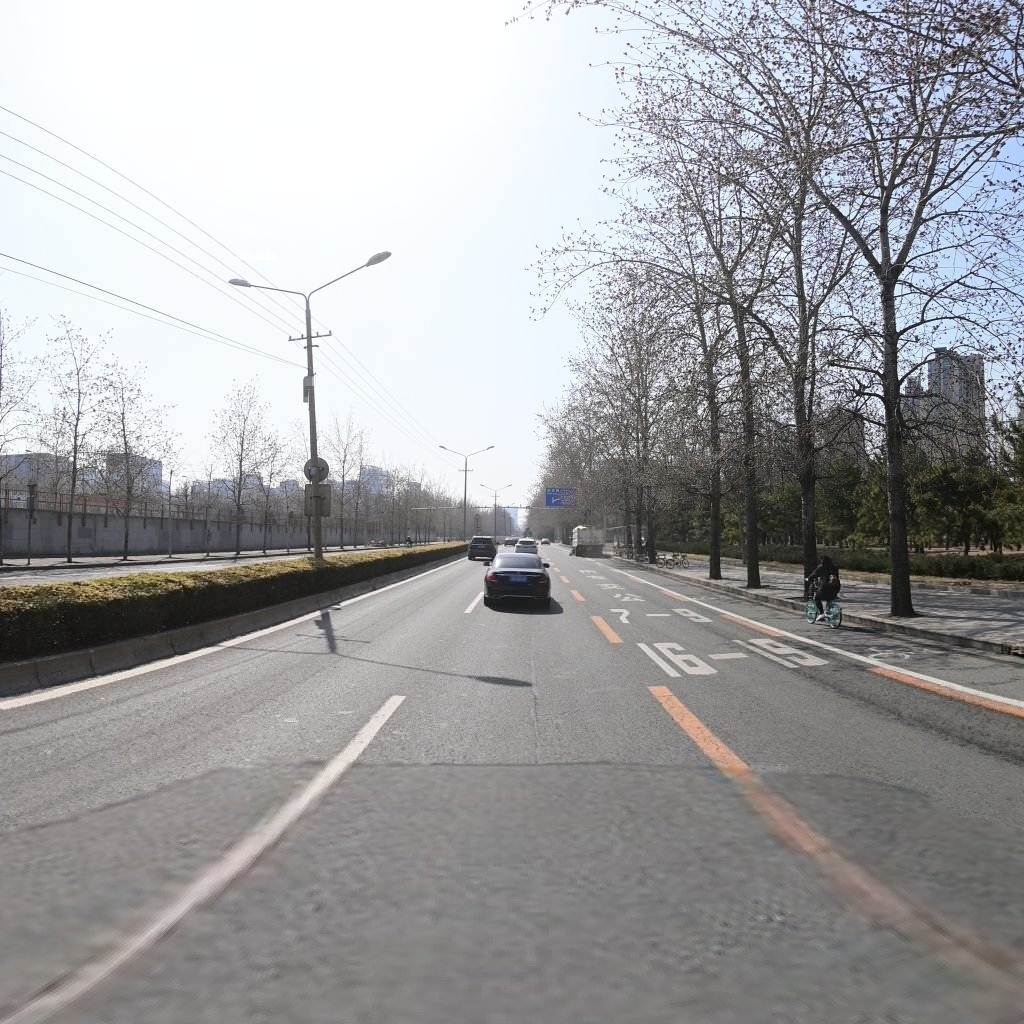
Region: Chaoyang
Road damage annotations: longitudinal patch, transverse crack